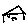
Label: house